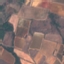
Land use / land cover class: PermanentCrop